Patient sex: F
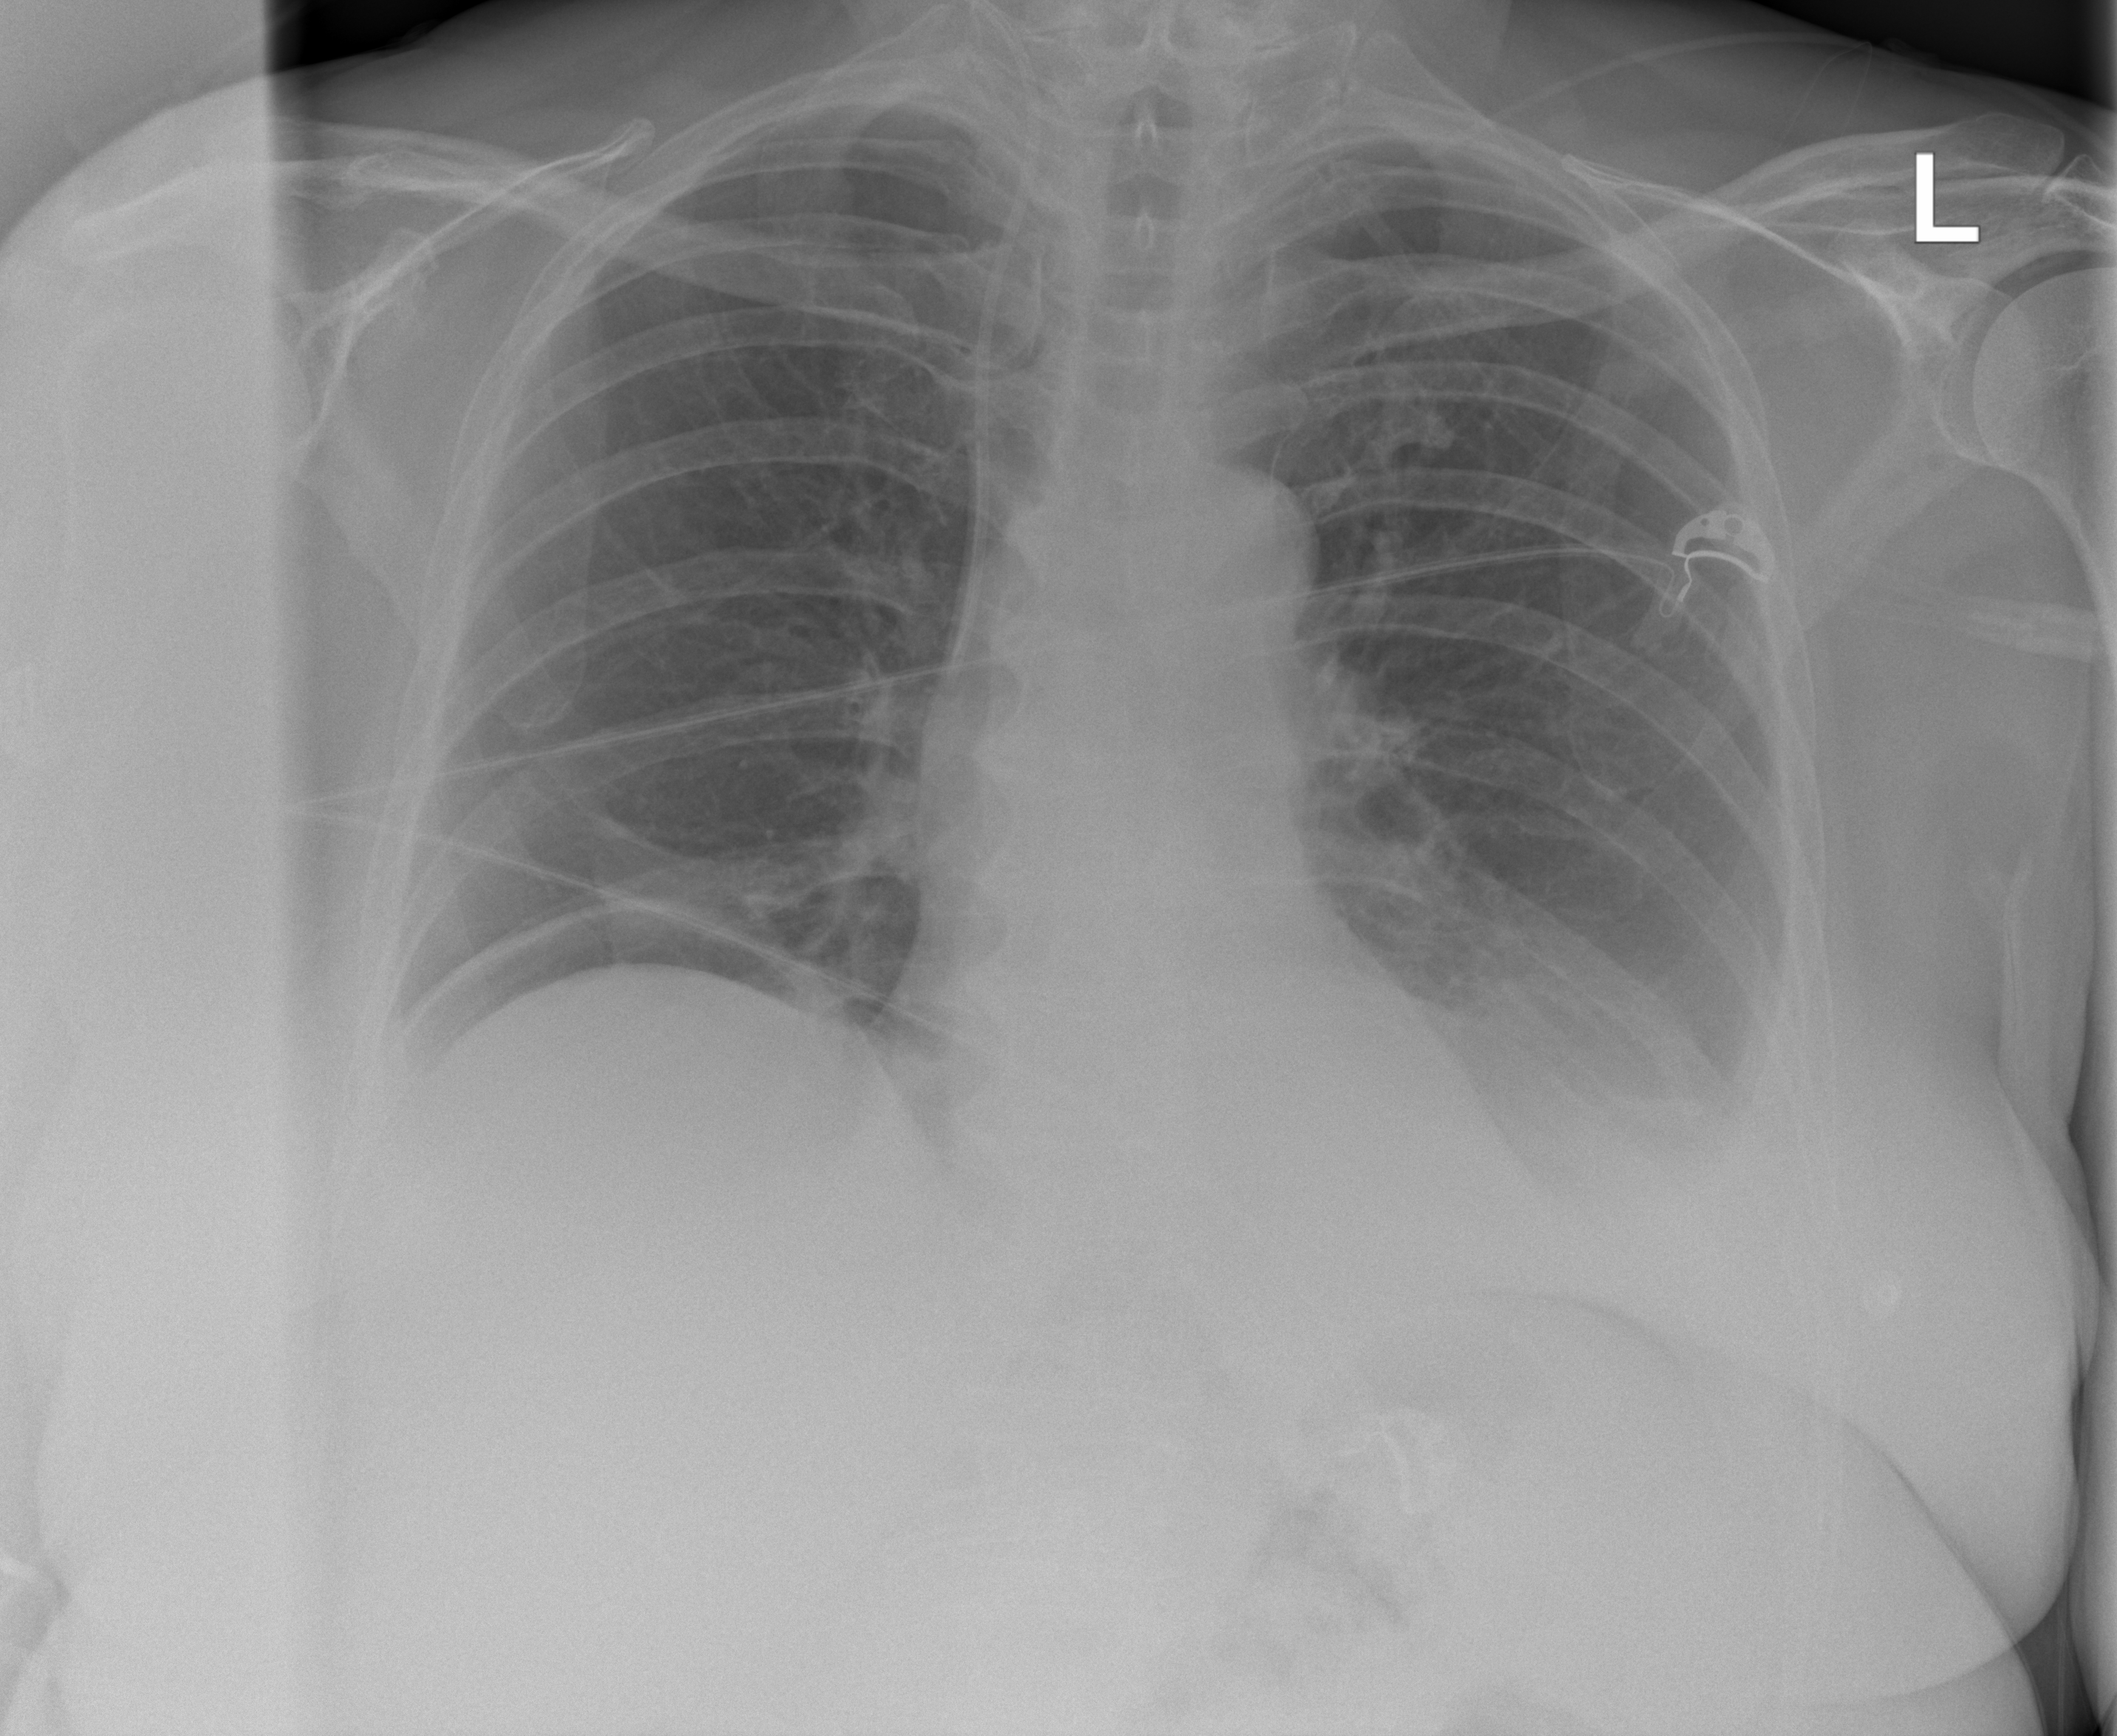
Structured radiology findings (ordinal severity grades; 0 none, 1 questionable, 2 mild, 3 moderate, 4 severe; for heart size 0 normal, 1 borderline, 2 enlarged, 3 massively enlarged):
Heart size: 0
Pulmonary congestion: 0
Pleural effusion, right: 2
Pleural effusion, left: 3
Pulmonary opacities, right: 0
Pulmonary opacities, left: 0
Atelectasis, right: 0
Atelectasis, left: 2